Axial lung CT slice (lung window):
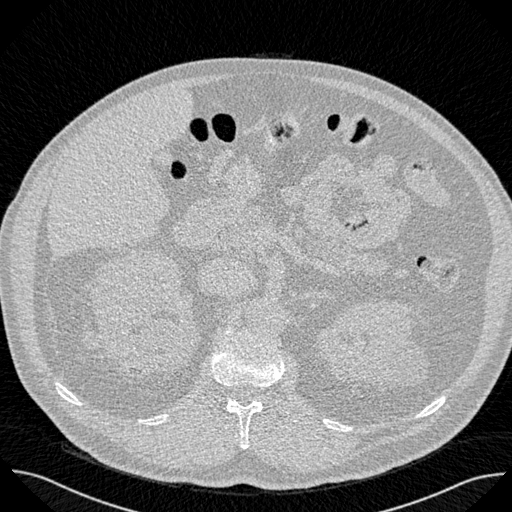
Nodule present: no